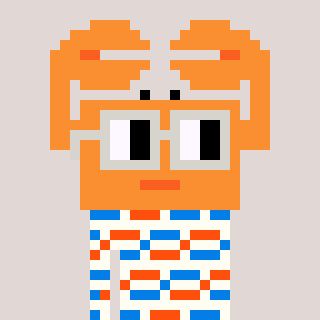
a pixel art character with square light gray glasses, a crab-shaped head and a grayscale-colored body on a warm background